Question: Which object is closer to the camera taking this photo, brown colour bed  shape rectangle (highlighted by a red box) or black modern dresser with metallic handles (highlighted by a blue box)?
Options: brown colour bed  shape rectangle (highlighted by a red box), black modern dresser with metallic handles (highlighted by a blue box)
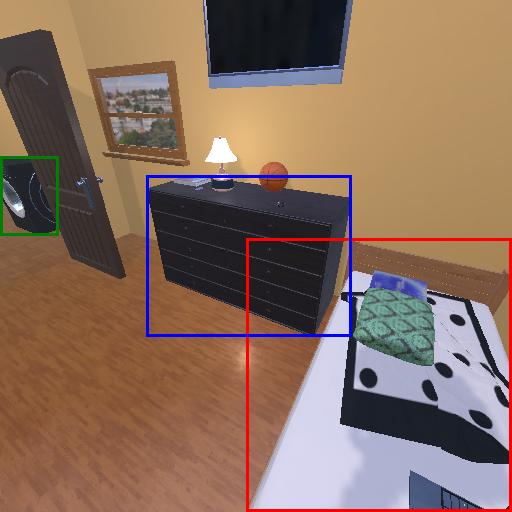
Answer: brown colour bed  shape rectangle (highlighted by a red box)